Here is the wavelet time-frequency representation (scalogram) of a rolling-element bearing's vibration measurement. What is the most likely bearing condition (normal, inner_race, outer_race, ball)?
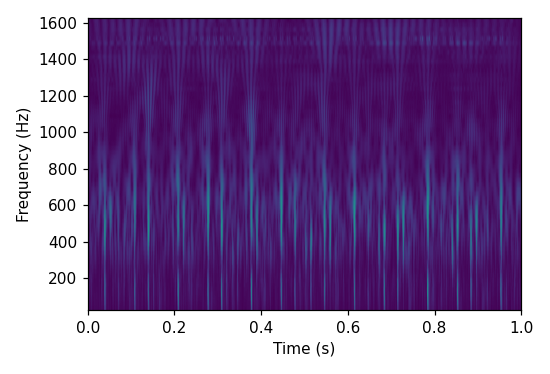
Answer: inner_race